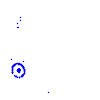
Particle: proton